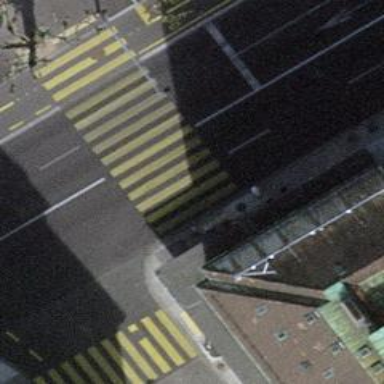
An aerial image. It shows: Crossing with traffic signals.